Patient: sex F, age 43
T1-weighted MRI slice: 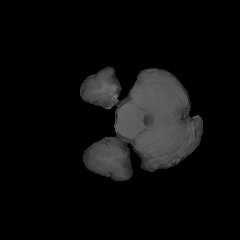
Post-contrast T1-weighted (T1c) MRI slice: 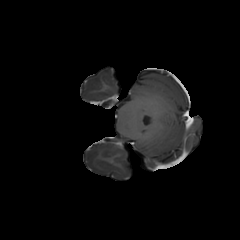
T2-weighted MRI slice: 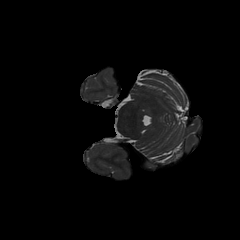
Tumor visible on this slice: no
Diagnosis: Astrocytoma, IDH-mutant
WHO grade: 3